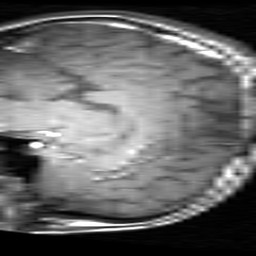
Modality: T1w
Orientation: sagittal